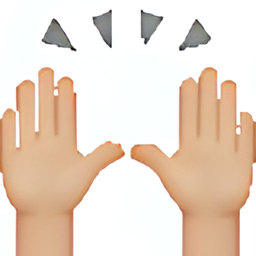
Name: person raising both hands in celebration
Emoji: 🙌🏼
Group: People & Body
Sub-group: hands